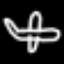
Label: airplane